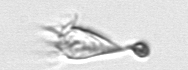
Label: Paratontonia_gracillima